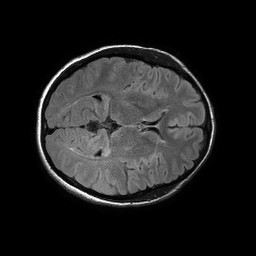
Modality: FLAIR
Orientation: axial
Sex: female
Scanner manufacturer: philips
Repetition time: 11 s
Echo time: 0.125 s